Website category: sports
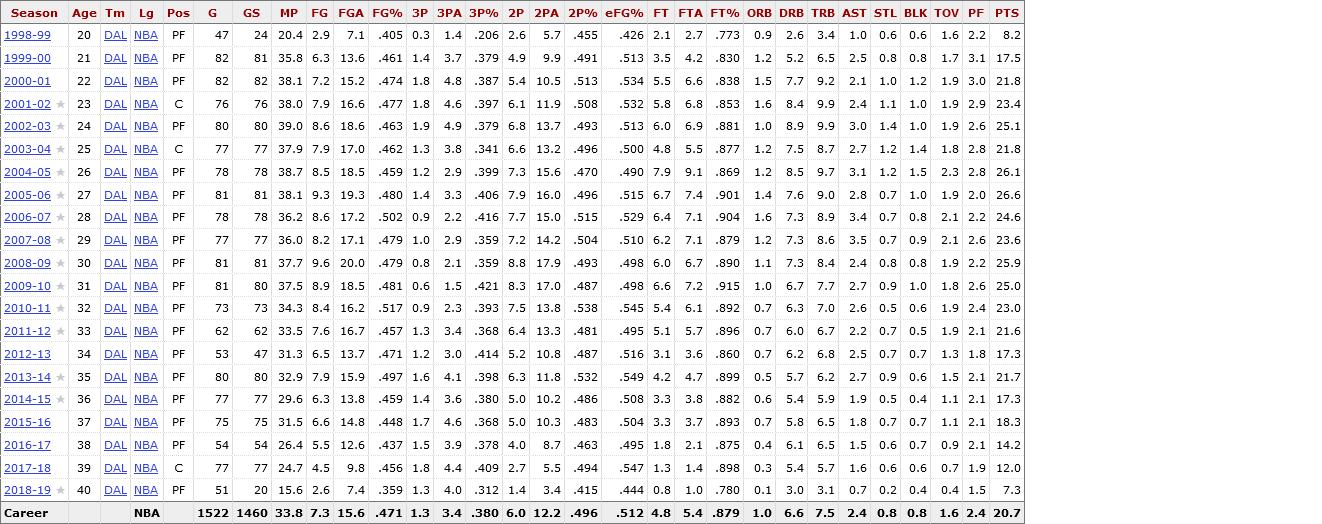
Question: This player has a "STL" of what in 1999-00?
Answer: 0.8

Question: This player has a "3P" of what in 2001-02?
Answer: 1.8

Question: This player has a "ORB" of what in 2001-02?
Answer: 1.6

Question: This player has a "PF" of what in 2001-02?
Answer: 2.9

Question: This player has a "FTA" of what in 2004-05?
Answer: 9.1

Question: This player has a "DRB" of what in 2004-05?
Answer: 8.5

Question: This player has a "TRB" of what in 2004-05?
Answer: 9.7

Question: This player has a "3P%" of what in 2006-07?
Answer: .416

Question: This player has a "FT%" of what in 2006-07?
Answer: .904

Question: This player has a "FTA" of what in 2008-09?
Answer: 6.7

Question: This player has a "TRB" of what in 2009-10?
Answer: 7.7

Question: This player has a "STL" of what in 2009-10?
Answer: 0.9

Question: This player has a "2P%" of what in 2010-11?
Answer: .538

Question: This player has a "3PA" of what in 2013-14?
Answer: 4.1

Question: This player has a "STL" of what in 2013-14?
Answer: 0.9

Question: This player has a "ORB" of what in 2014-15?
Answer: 0.6

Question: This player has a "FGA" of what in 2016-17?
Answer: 12.6

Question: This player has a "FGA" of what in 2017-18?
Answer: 9.8

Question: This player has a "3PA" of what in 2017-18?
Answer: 4.4

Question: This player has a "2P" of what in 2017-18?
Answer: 2.7

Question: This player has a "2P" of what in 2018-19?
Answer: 1.4

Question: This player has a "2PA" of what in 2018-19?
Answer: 3.4

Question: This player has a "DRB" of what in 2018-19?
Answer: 3.0

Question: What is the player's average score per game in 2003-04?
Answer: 21.8

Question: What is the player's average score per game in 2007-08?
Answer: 23.6

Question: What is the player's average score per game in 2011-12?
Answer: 21.6

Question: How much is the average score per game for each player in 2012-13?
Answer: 17.3

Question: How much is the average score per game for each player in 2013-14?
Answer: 21.7

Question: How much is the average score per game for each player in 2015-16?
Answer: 18.3

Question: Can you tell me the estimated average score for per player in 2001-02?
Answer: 23.4

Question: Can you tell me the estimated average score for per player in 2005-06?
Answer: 26.6

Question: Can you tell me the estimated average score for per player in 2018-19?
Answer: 7.3

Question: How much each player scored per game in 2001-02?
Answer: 23.4

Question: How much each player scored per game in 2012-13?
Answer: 17.3

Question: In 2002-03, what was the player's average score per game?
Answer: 25.1

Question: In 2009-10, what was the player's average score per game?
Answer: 25.0

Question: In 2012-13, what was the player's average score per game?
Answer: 17.3

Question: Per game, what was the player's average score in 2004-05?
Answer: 26.1

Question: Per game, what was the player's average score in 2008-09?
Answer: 25.9

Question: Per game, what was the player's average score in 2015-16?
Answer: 18.3